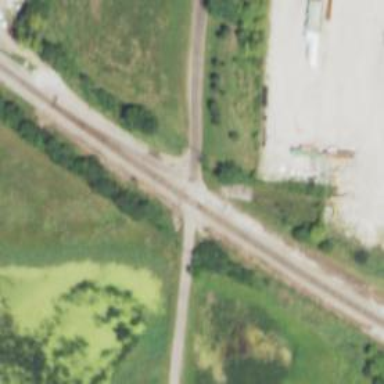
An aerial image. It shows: Level crossing along the railway.